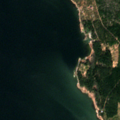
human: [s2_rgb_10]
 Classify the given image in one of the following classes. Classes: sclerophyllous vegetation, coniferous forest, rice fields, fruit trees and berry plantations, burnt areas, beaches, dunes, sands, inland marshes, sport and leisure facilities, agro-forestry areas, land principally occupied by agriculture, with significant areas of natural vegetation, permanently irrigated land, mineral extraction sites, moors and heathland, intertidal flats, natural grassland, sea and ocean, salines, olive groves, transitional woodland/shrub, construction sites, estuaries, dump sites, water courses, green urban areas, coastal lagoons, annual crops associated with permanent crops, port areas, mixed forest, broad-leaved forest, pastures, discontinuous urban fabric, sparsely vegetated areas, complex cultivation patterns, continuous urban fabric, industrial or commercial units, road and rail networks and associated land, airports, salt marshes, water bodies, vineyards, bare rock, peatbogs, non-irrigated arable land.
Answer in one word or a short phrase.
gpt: mixed forest, sea and ocean